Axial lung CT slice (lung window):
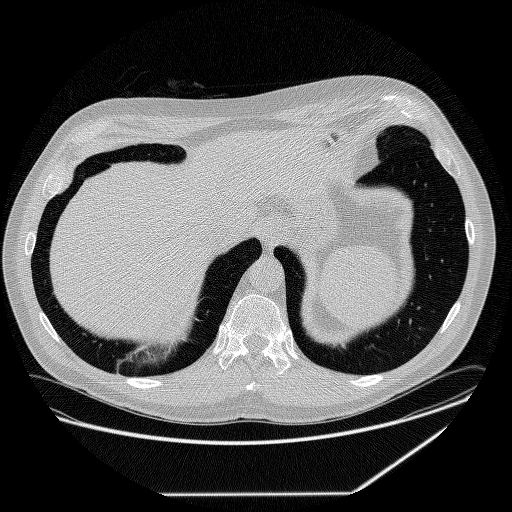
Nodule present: no